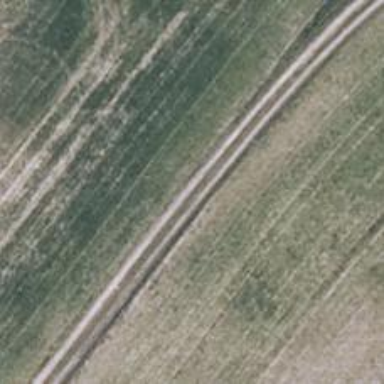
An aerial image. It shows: Track with very rough surface.